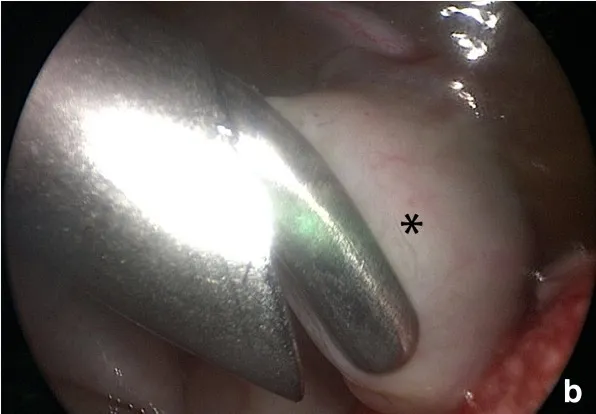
Pulled to the trocar.
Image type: endoscopy (arthroscopy)